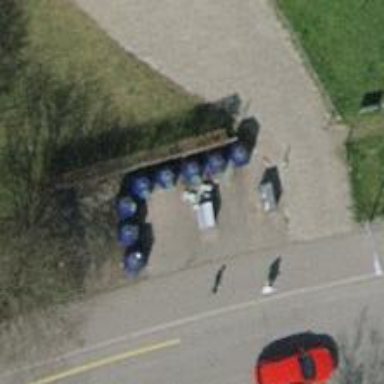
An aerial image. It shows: Recycling container for recycling.